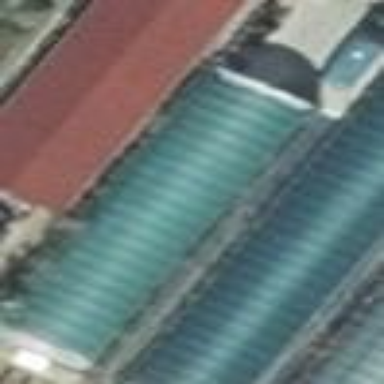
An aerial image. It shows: Greenhouse.